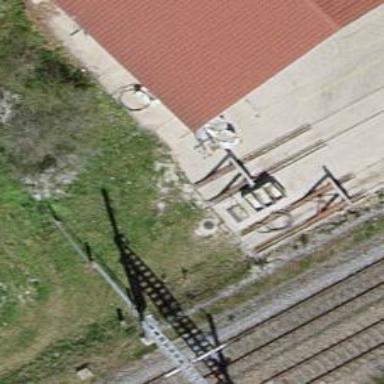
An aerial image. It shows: Railway buffer stop.